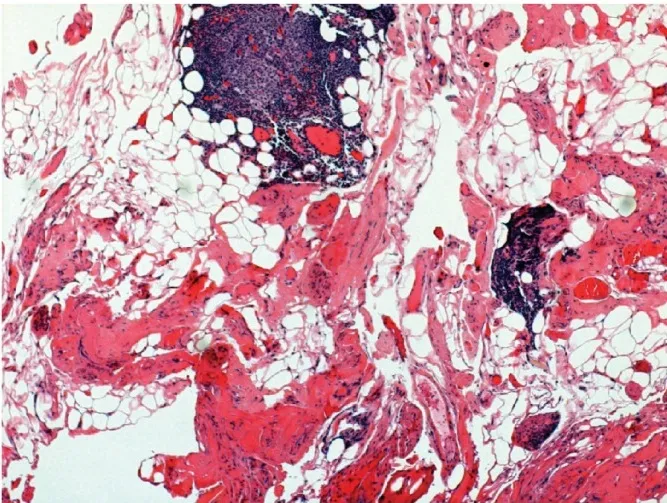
Transmural inflammation with fibrinoid necrosis consistent with Limited Wegener's Granulomatosis. There is also evidence of lymphocytic infiltration in the fatty tissue consistent with Grave's Disease.
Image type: pathology (h&e)